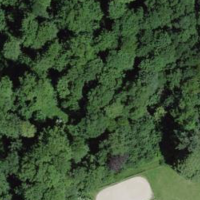
EUNIS habitat code: 41
Species observed at this site:
Allium ursinum